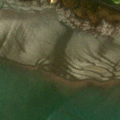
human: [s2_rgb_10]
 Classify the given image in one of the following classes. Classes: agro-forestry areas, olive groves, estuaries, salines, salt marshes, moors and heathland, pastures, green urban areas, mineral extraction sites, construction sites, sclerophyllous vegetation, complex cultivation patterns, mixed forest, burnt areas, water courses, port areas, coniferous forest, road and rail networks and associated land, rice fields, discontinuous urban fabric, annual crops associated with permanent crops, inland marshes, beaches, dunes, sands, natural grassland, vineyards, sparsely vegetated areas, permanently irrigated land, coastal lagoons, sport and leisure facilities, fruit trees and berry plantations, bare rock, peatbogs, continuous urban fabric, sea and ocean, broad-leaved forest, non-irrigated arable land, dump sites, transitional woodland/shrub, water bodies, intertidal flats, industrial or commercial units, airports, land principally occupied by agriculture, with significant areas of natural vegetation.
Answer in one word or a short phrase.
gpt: intertidal flats